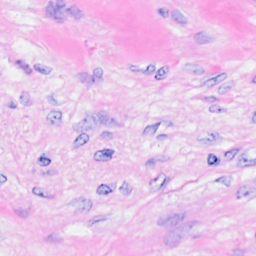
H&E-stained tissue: Breast